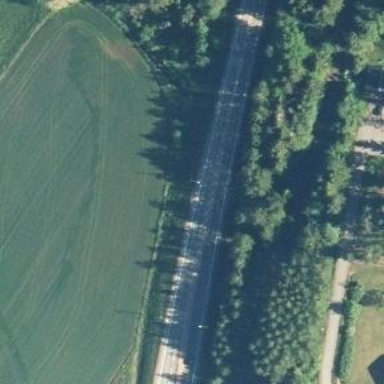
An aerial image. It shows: Asphalt road classified as primary highway.